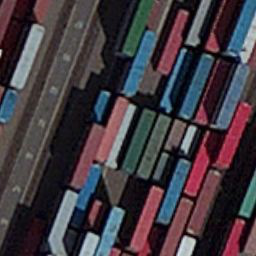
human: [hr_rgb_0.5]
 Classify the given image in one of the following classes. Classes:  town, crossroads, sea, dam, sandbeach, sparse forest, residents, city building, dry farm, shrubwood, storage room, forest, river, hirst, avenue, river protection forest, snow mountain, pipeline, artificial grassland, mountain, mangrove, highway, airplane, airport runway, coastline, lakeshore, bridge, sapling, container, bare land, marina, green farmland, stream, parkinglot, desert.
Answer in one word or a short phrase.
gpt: container